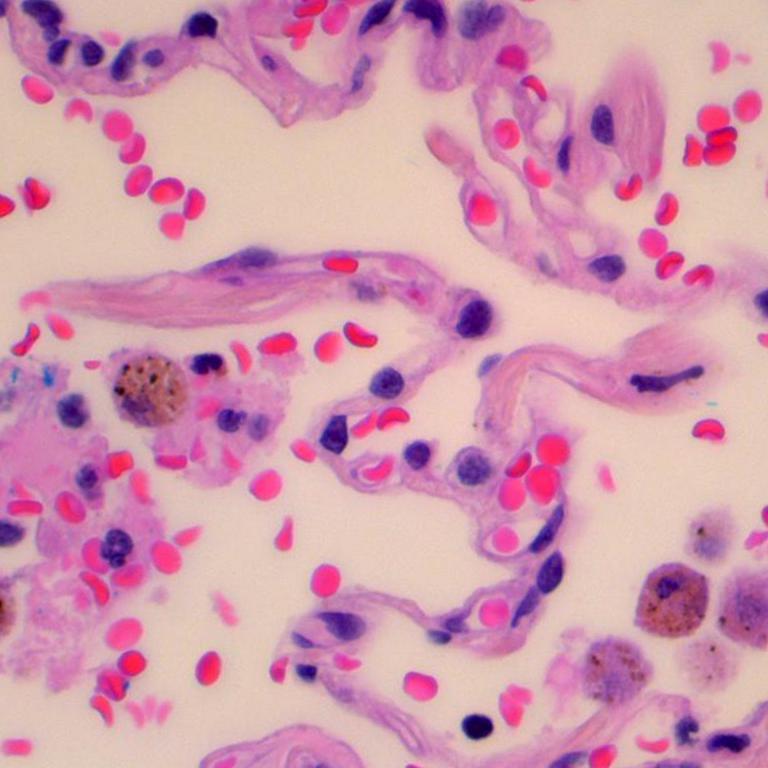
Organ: lung
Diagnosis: benign